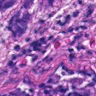
Metastatic tissue present: yes